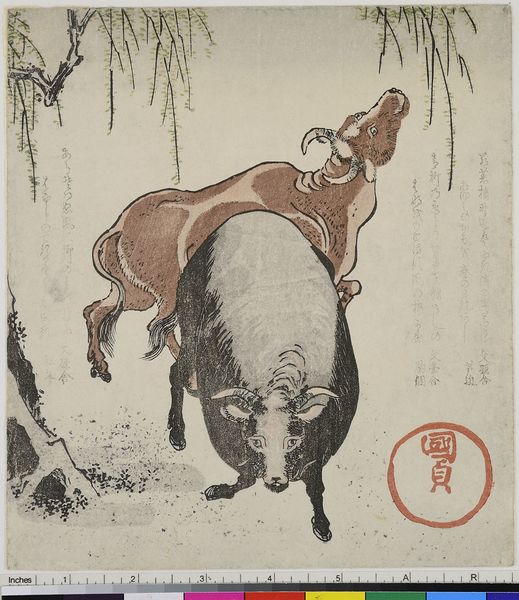
Künstler: Utagawa Kunisada
Standort: Hamburg
Institution: Museum für Kunst und Gewerbe Hamburg
Schlagwörter: baum, blätter, laub, grün, äste, braun, grau, schwarz, rot, stehen, horn, ast, baumstamm, kühe, gehen, blatt, beine, bein, holzschnitt, japan, schrift, zwei, grafik, graphik, kuh, rind, japanisch, schriftzeichen, frühling, rinder, zweig, asien, druck, druckgraphik, druckgrafik, bullen, asiatisch, stempel, china, hörner, zeit, bulle, stier, stiere, farbholzschnitt, maßstab, rindvieh, schriff, edo, reproduktionen, mehrfarbendruck, druckerzeugnisse, surimono, inches, kobe, kobe rind, farbwert, iinches